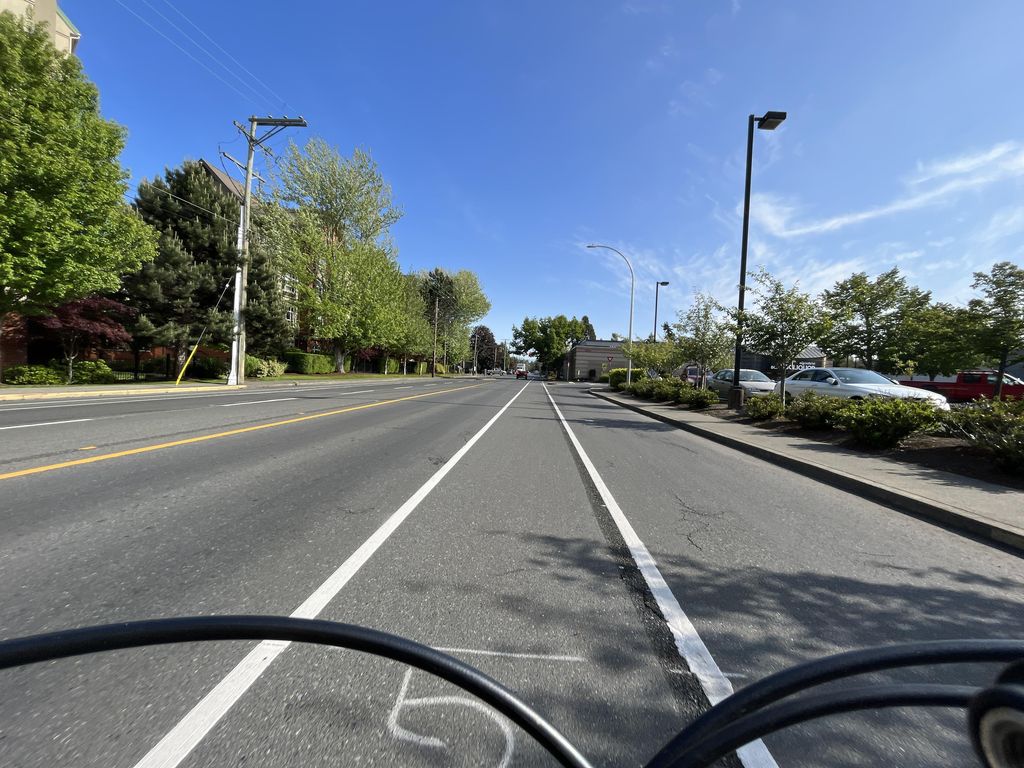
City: victoria